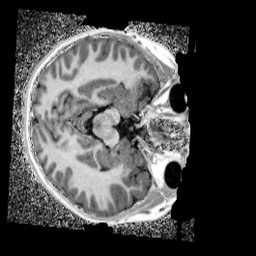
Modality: UNIT1_denoised
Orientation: axial
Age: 11
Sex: female
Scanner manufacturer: siemens
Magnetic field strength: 3 T
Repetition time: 4 s
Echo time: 0.00299 s